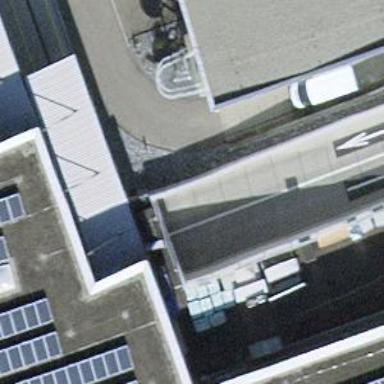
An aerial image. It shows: Parking entrance.